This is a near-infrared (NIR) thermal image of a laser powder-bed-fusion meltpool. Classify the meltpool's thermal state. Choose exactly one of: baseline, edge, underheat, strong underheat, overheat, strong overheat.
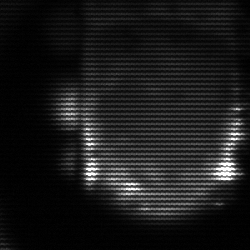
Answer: baseline